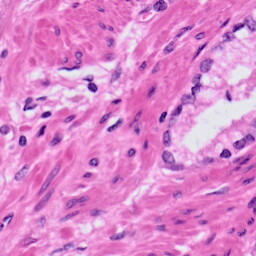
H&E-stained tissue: Prostate